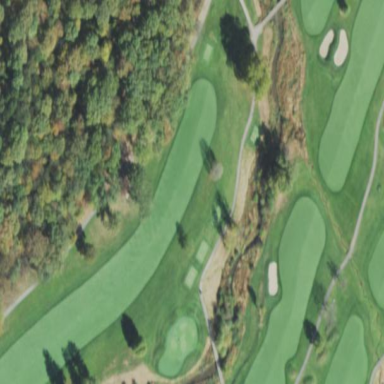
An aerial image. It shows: Water hazard in golf course. The hazard is natural water feature.